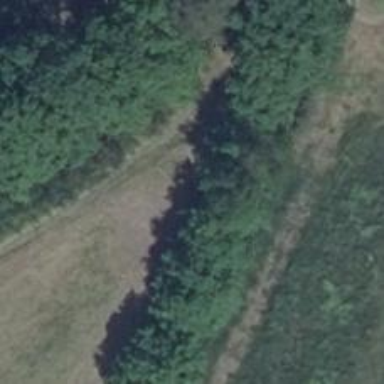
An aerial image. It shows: Hunting stand.